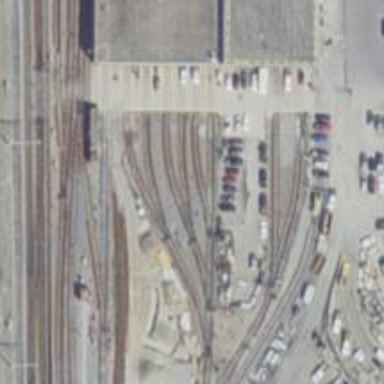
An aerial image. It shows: Electrified rail passing through service yard.